Question: I'm currently a Software Developer and I would like to become a Software Architect in the future. As practice, I've decided to create a use case diagram for a factitious ATM. I've learned about use case diagrams in the past and I'm hoping that you guys can take a look at my diagram and give me some tips and/or constructive feedback.
- - - -
Here is a link to my diagram:

Thanks in advance for your time and assistance!
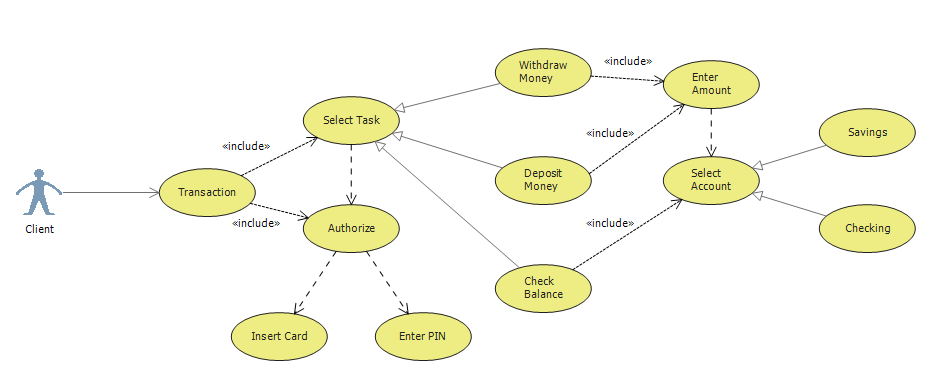
Answer: Transaction include insert card and enter pin number and if that user is authorized than only it can select task.
i hope this will help you..
and for ATM use sequence diagram rather than UML diagram